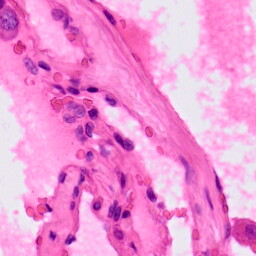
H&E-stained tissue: Lung